八年级 · 度量几何学
如图, 在 Rt $\triangle A B C$ 中, $\angle C=90^{\circ}, \angle A B C$ 的平分线 $B D$ 交 $A C$ 于点 D.

若 $\mathrm{BC}=4 \mathrm{~cm}, \mathrm{BD}=5 \mathrm{~cm}$, 则点 $\mathrm{D}$ 到 $\mathrm{AB}$ 的距离为 ( ).

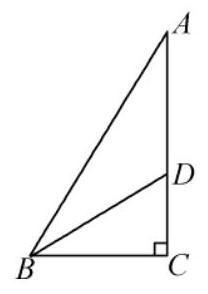
A. $5 \mathrm{~cm}$
B. $4 \mathrm{~cm}$
C. $3 \mathrm{~cm}$
D. $2 \mathrm{~cm}$
答案: C